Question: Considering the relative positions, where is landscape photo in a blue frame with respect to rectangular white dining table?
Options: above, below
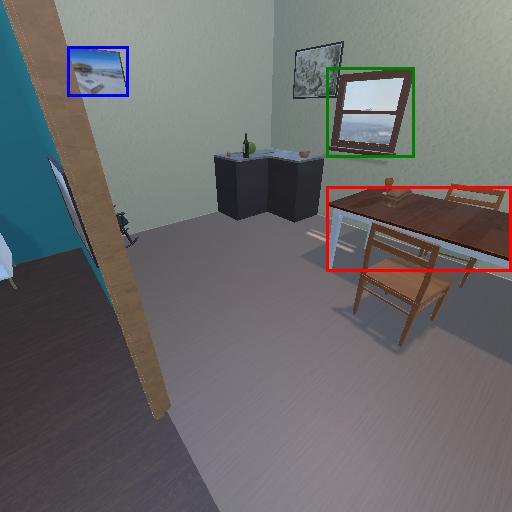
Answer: above